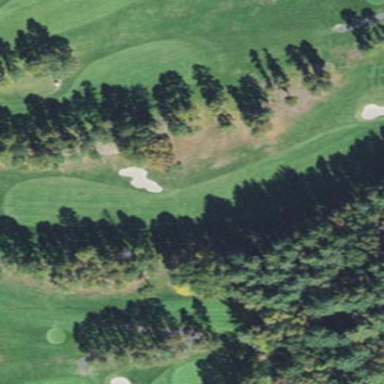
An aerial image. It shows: Golf fairway surrounded by grass.